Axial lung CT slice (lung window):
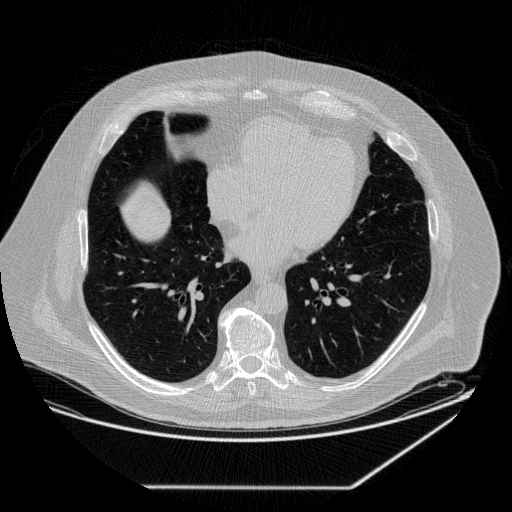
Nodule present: no